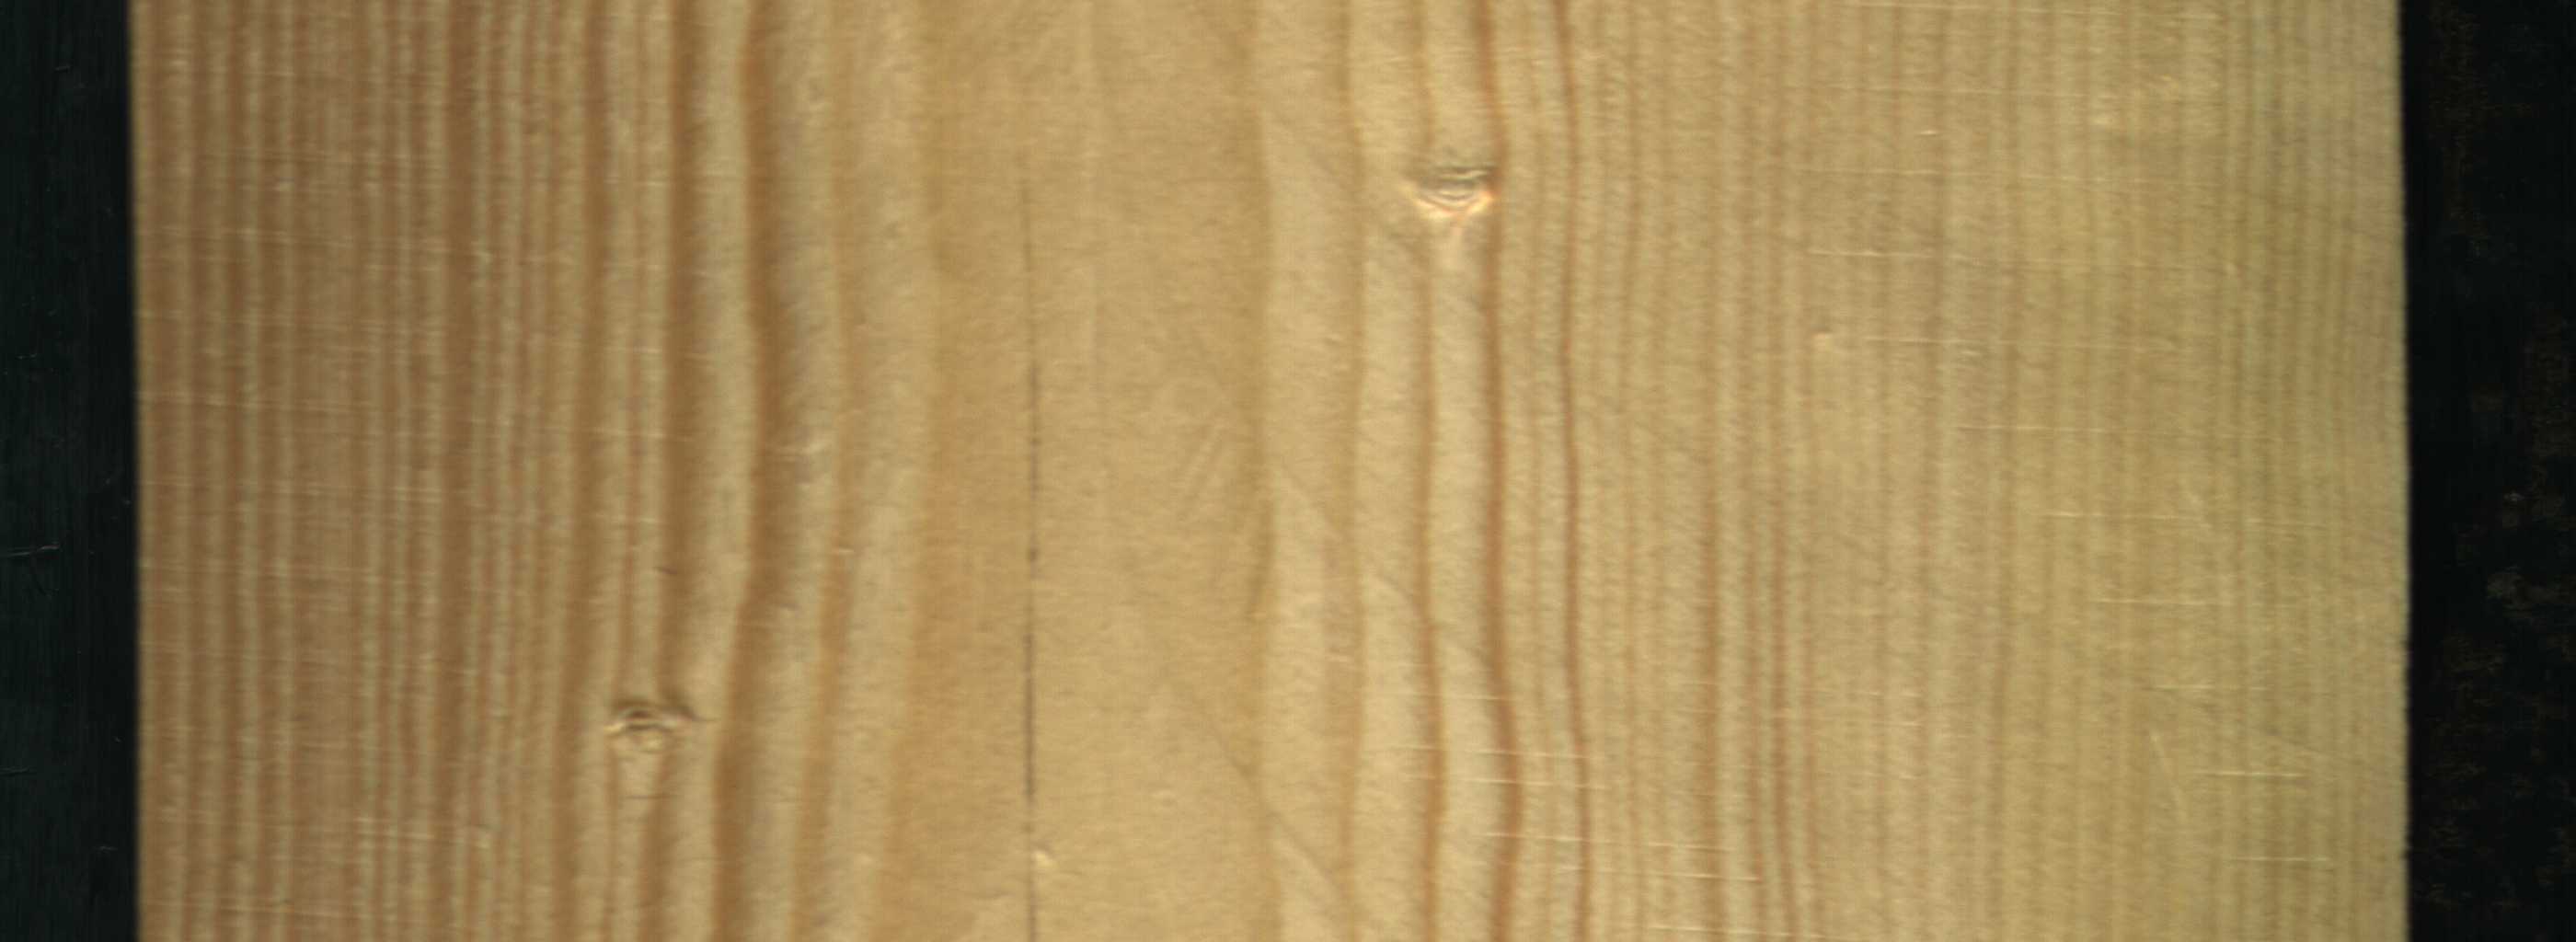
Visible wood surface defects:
Crack